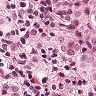
Metastatic tissue present: yes